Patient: sex M, age 78
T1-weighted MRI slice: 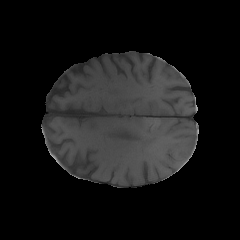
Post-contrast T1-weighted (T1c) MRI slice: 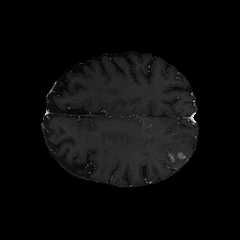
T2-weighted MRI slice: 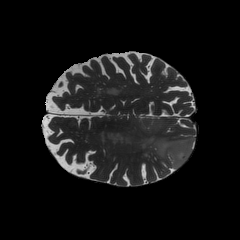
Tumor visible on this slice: yes
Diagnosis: Glioblastoma, IDH-wildtype
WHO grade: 4